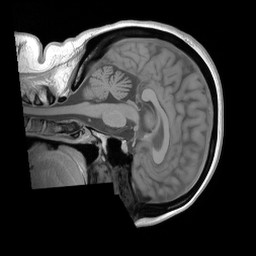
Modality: T1w
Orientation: sagittal
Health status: ill
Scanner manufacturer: siemens
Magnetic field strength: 3 T
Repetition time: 0.4 s
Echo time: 0.00272 s